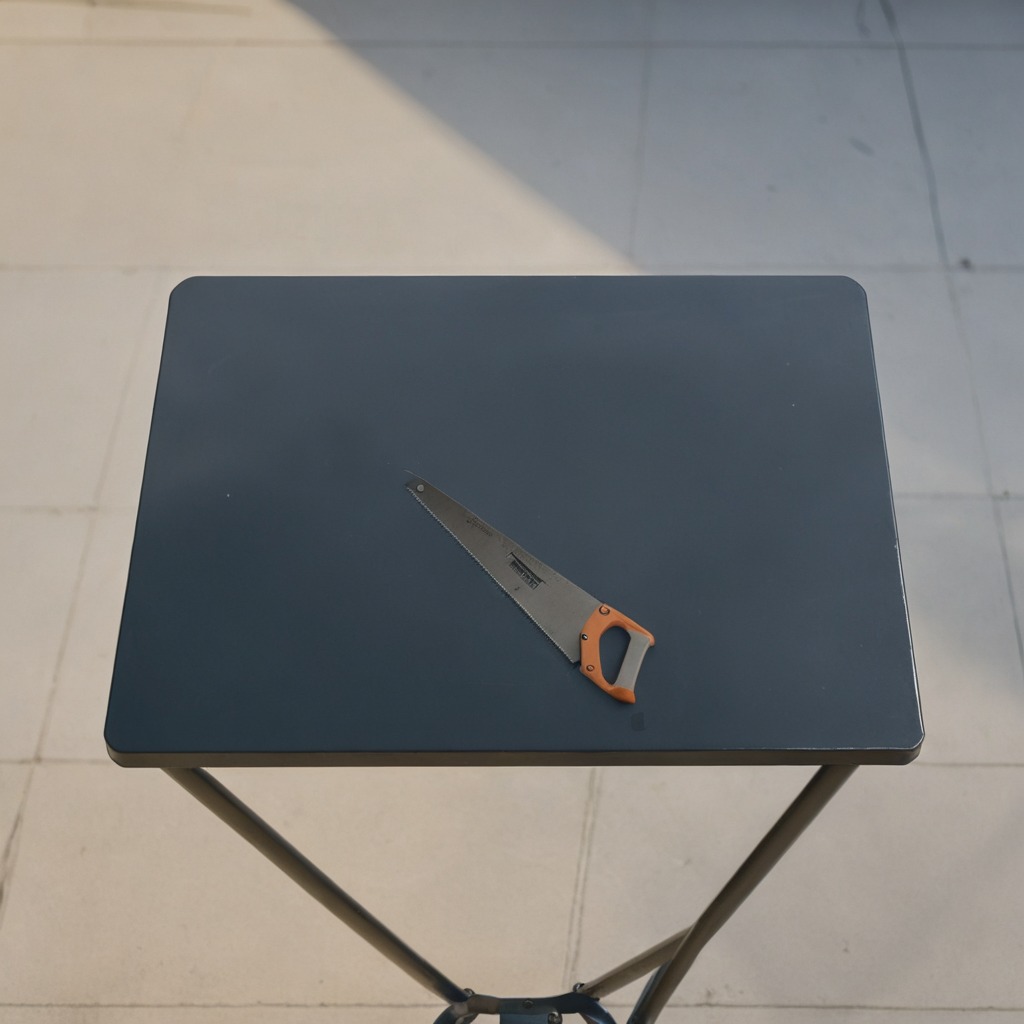
A metal saw is lying on the table.